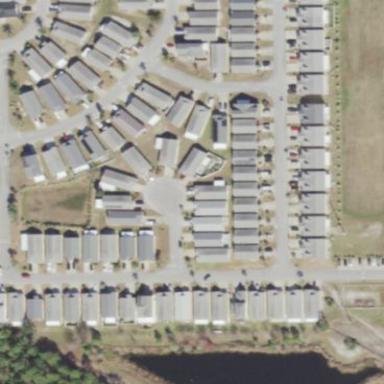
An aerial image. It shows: Single-family residential area.